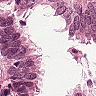
Metastatic tissue present: yes